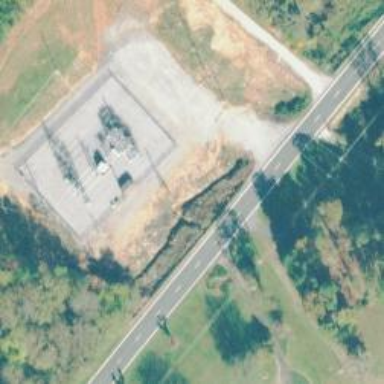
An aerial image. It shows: Distribution level power substation surrounded by fence.